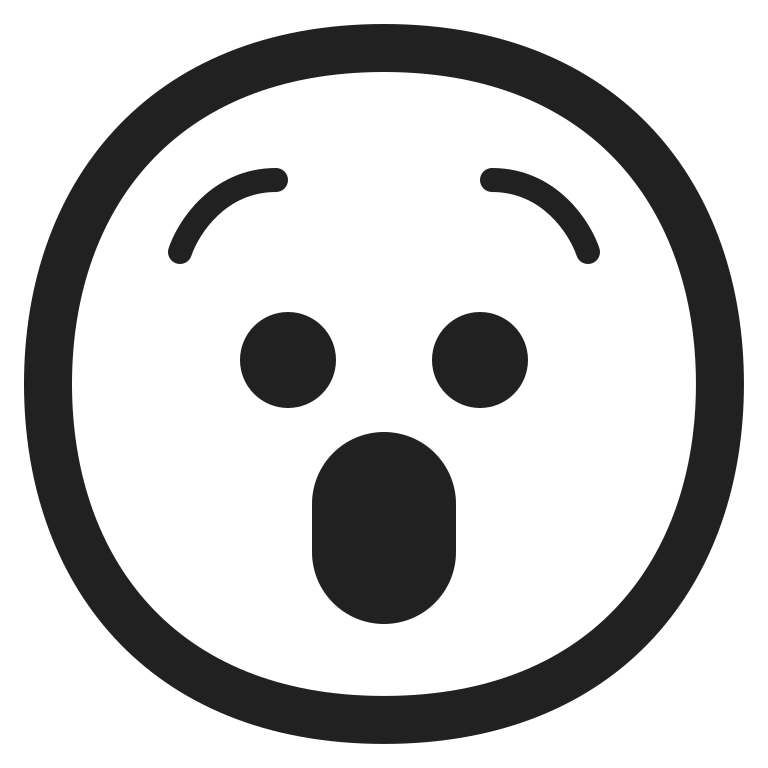
astonished face high contrast